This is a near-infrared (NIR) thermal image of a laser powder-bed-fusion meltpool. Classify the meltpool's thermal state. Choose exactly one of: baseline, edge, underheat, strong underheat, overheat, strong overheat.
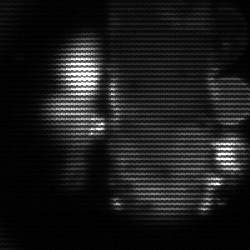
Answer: strong underheat